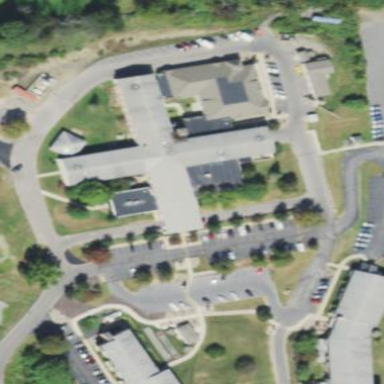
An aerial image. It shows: Nursing home building.